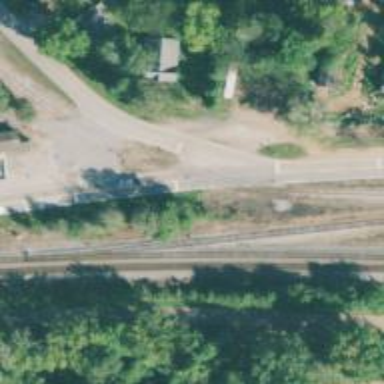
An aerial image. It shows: Railway spur service.